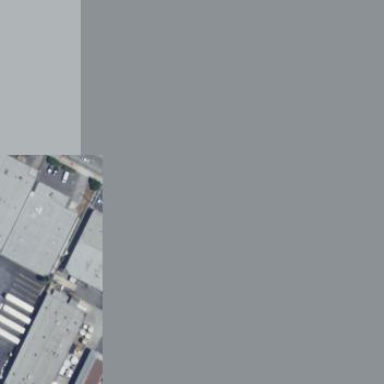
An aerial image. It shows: Warehouse building.